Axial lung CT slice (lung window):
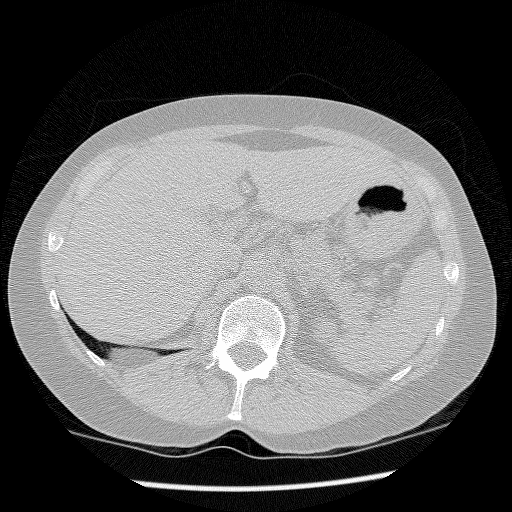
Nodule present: no